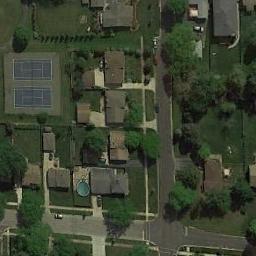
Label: tennis_court